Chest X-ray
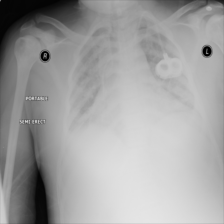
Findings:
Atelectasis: negative
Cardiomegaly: positive
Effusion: positive
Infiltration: negative
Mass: negative
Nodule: negative
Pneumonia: negative
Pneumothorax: negative
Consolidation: negative
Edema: positive
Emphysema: negative
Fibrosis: negative
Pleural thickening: negative
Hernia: negative